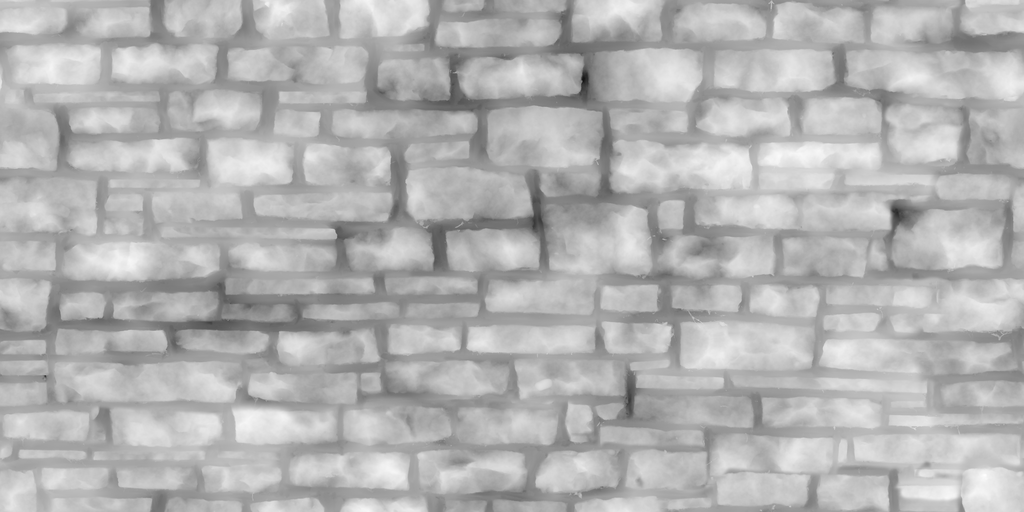
Texture map type: Displacement